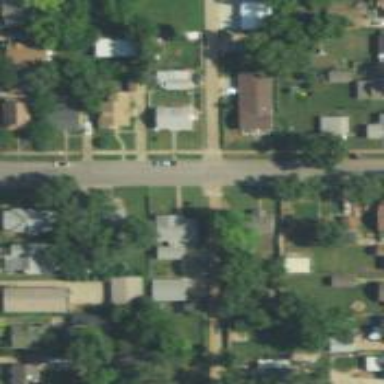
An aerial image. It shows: Alley classified as service road.